Interaction volume radius: 5 \u00c5
Interaction volume height: 25 \u00c5
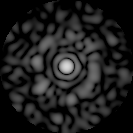
Disorder parameter: 0.8219